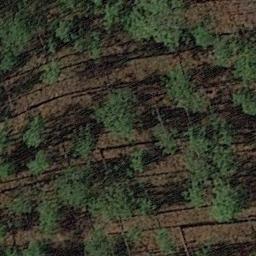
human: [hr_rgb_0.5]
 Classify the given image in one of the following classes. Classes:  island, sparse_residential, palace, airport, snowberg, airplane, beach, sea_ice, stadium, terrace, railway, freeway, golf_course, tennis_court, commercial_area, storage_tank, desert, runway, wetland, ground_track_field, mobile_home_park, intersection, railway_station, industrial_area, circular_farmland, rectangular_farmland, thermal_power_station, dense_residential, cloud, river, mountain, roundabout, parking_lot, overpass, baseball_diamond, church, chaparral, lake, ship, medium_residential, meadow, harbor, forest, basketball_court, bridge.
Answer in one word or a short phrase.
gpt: forest